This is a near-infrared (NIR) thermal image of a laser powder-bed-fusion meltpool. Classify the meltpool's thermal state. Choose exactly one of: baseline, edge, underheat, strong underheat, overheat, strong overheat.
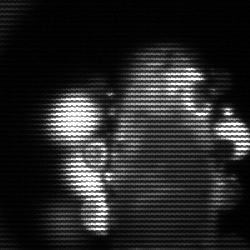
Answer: strong underheat